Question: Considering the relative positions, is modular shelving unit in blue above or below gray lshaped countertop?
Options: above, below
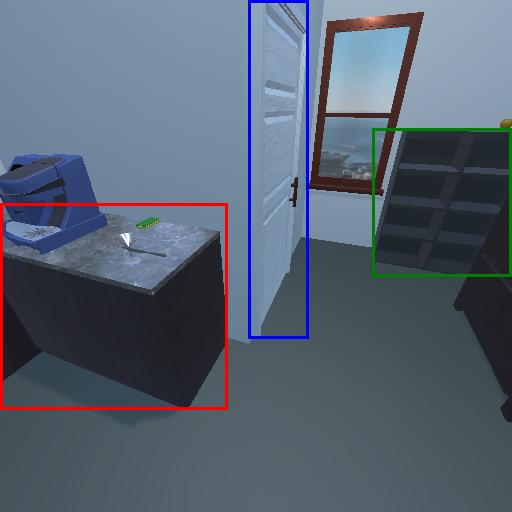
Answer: above